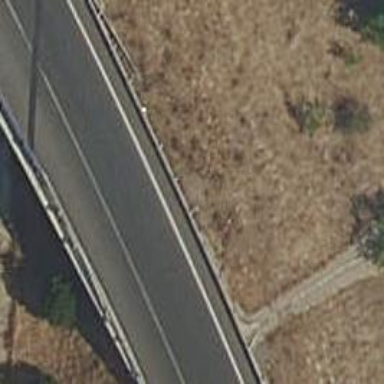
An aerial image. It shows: Bridge with asphalt surface on motorway link.